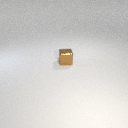
small brown metal cube